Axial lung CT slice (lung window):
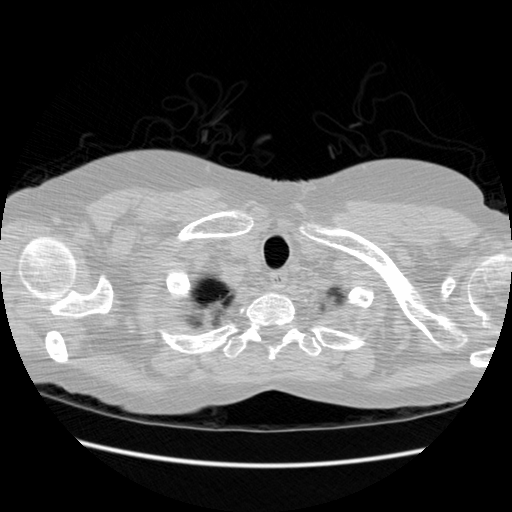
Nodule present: no